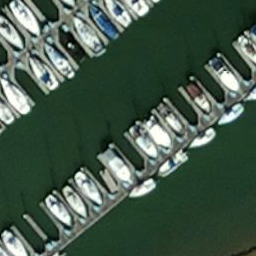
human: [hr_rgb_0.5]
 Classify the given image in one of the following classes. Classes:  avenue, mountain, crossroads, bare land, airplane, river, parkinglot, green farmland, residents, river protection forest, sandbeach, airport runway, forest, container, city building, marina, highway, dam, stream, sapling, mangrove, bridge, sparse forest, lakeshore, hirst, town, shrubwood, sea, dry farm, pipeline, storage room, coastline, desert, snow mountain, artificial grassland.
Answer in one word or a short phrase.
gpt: marina